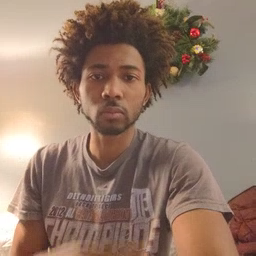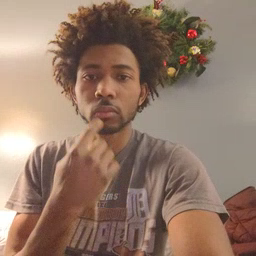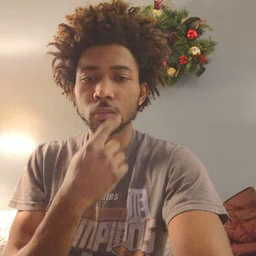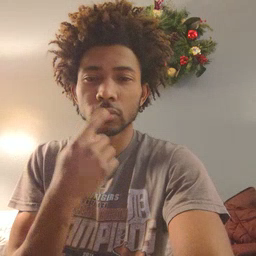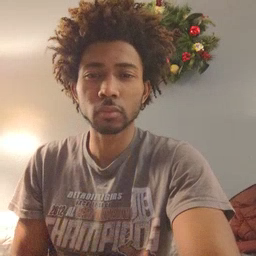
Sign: mouth